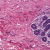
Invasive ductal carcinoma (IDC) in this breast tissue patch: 0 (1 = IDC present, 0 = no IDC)